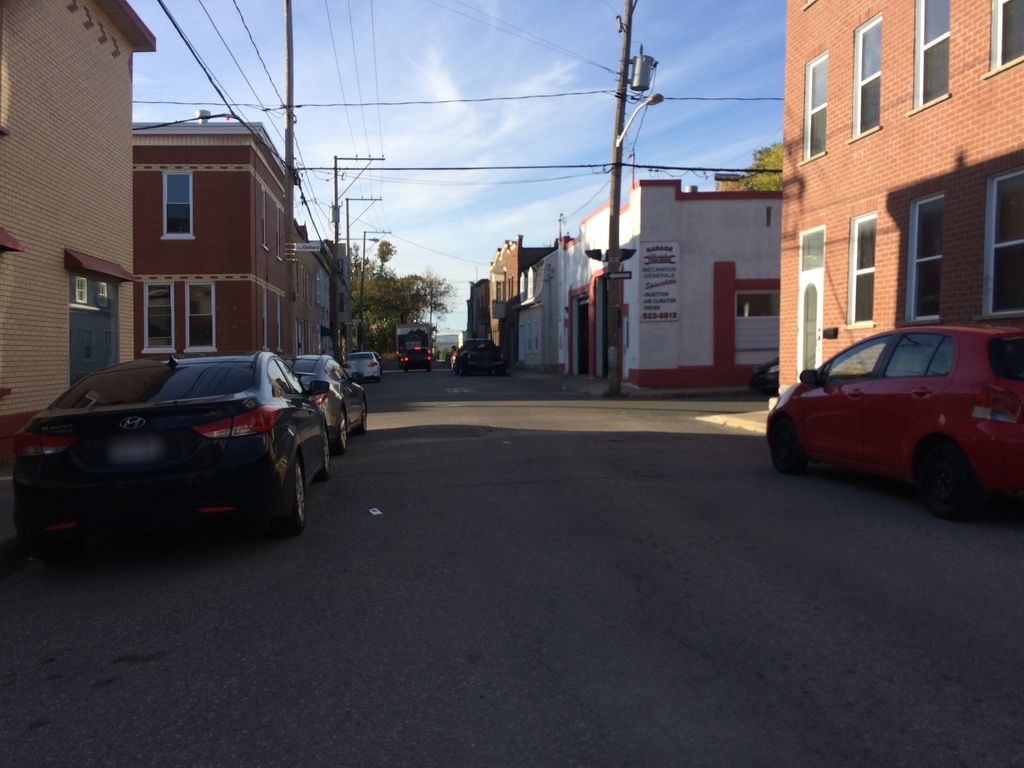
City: quebec_city